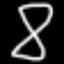
Label: hourglass